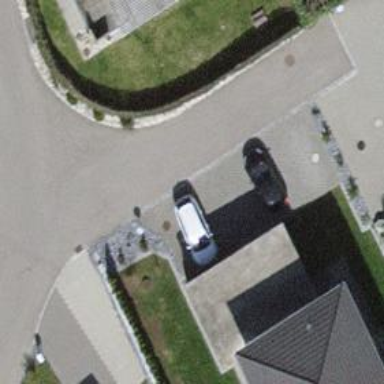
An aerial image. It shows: Smooth asphalt road in residential area.